Question:
The above highlighted feature is available in IE developer tools. Is there such a feature available in Firefox browser or Firebug?
With such feature, we don't have to bother to clean the cache for any code changes we do.
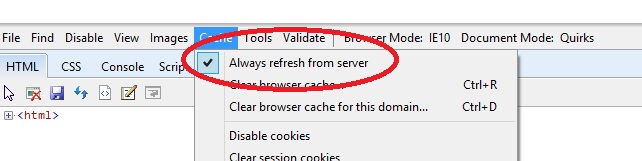
Answer: Instructions for cache bypass in all (or most) browsers can be found <URL>.